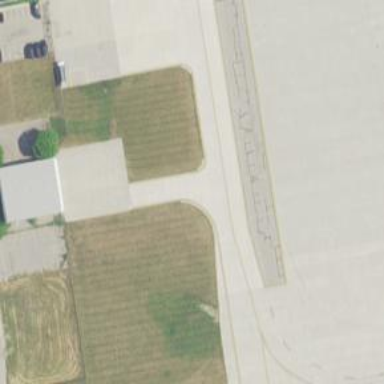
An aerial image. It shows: View of taxiway at the airport.